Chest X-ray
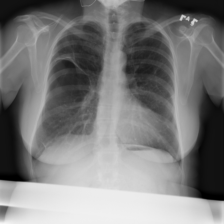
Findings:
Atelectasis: negative
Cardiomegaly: negative
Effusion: negative
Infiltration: negative
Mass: negative
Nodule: negative
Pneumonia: negative
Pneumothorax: positive
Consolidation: negative
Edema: negative
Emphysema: negative
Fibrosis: negative
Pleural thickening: negative
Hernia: negative